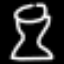
Label: hourglass